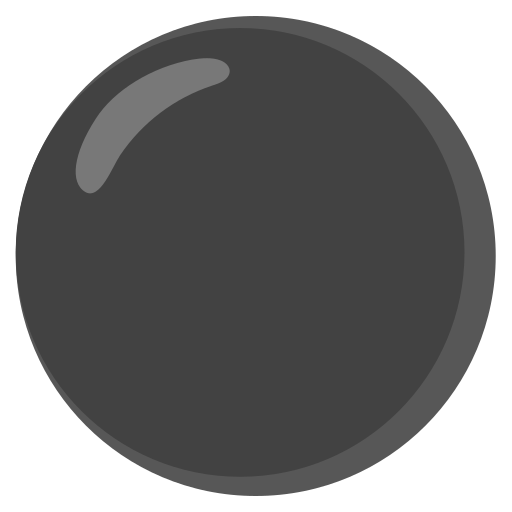
Emoji: ⚫